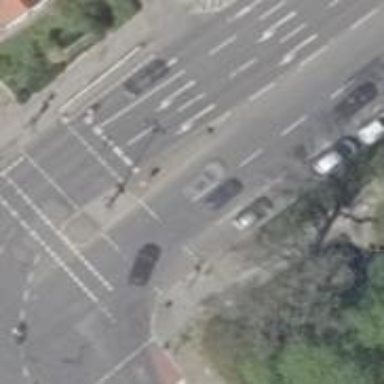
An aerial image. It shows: Crossing with traffic signals.